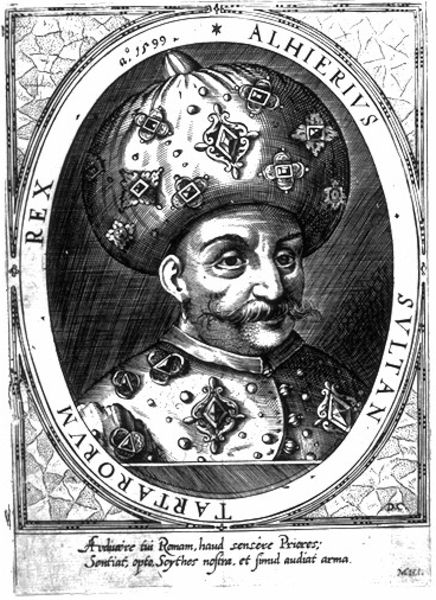
Titel: Bildnis des Sultans Alhier
Künstler: Dominicus Custos
Institution: (Seriendruck)
Schlagwörter: dunkel, kopf, mann, schatten, weiß, grau, hell, hut, licht, mund, nase, ohr, profil, schmuck, schwarz, stirn, zeichnung, blick, muster, ornament, bart, hemd, jacke, mütze, schnurrbart, augen, gesicht, kragen, mensch, rahmen, stein, steine, bild, bildnis, herr, portrait, porträt, brüstung, bestickt, gewand, reich, stickerei, stoff, adel, augenbrauen, diamanten, edelsteine, kinn, lippen, ohren, perlen, oval, rund, ranken, kopfbedeckung, lächeln, schrift, süden, grafik, graphik, rand, kaiser, könig, schnäuzer, kartusche, schnurbart, inschrift, brauen, glanz, pupillen, wange, knöpfe, schnauzbart, schnauzer, exotisch, name, medaillon, orient, orientalisch, stern, druck, sterne, schraffur, radierung, stich, schwarzweiß, text, scheich, herrscher, lilie, fürst, rüstung, zwickel, verziert, türkisch, halbprofil, portät, edelstein, emblem, kupferstich, turban, fassung, islam, osmanisch, sultan, zeichung, latein, lateinisch, umschrift, prisma, abendland, türke, vignette, seriendruck, diamant, rex, mind, tartaren, tartar, turbam, juwelen, brt, bildnis nase, mineralsteine, mustafa, edelsteinen, alhierius, kemal, fürs, 1599, dragen, tartarorum